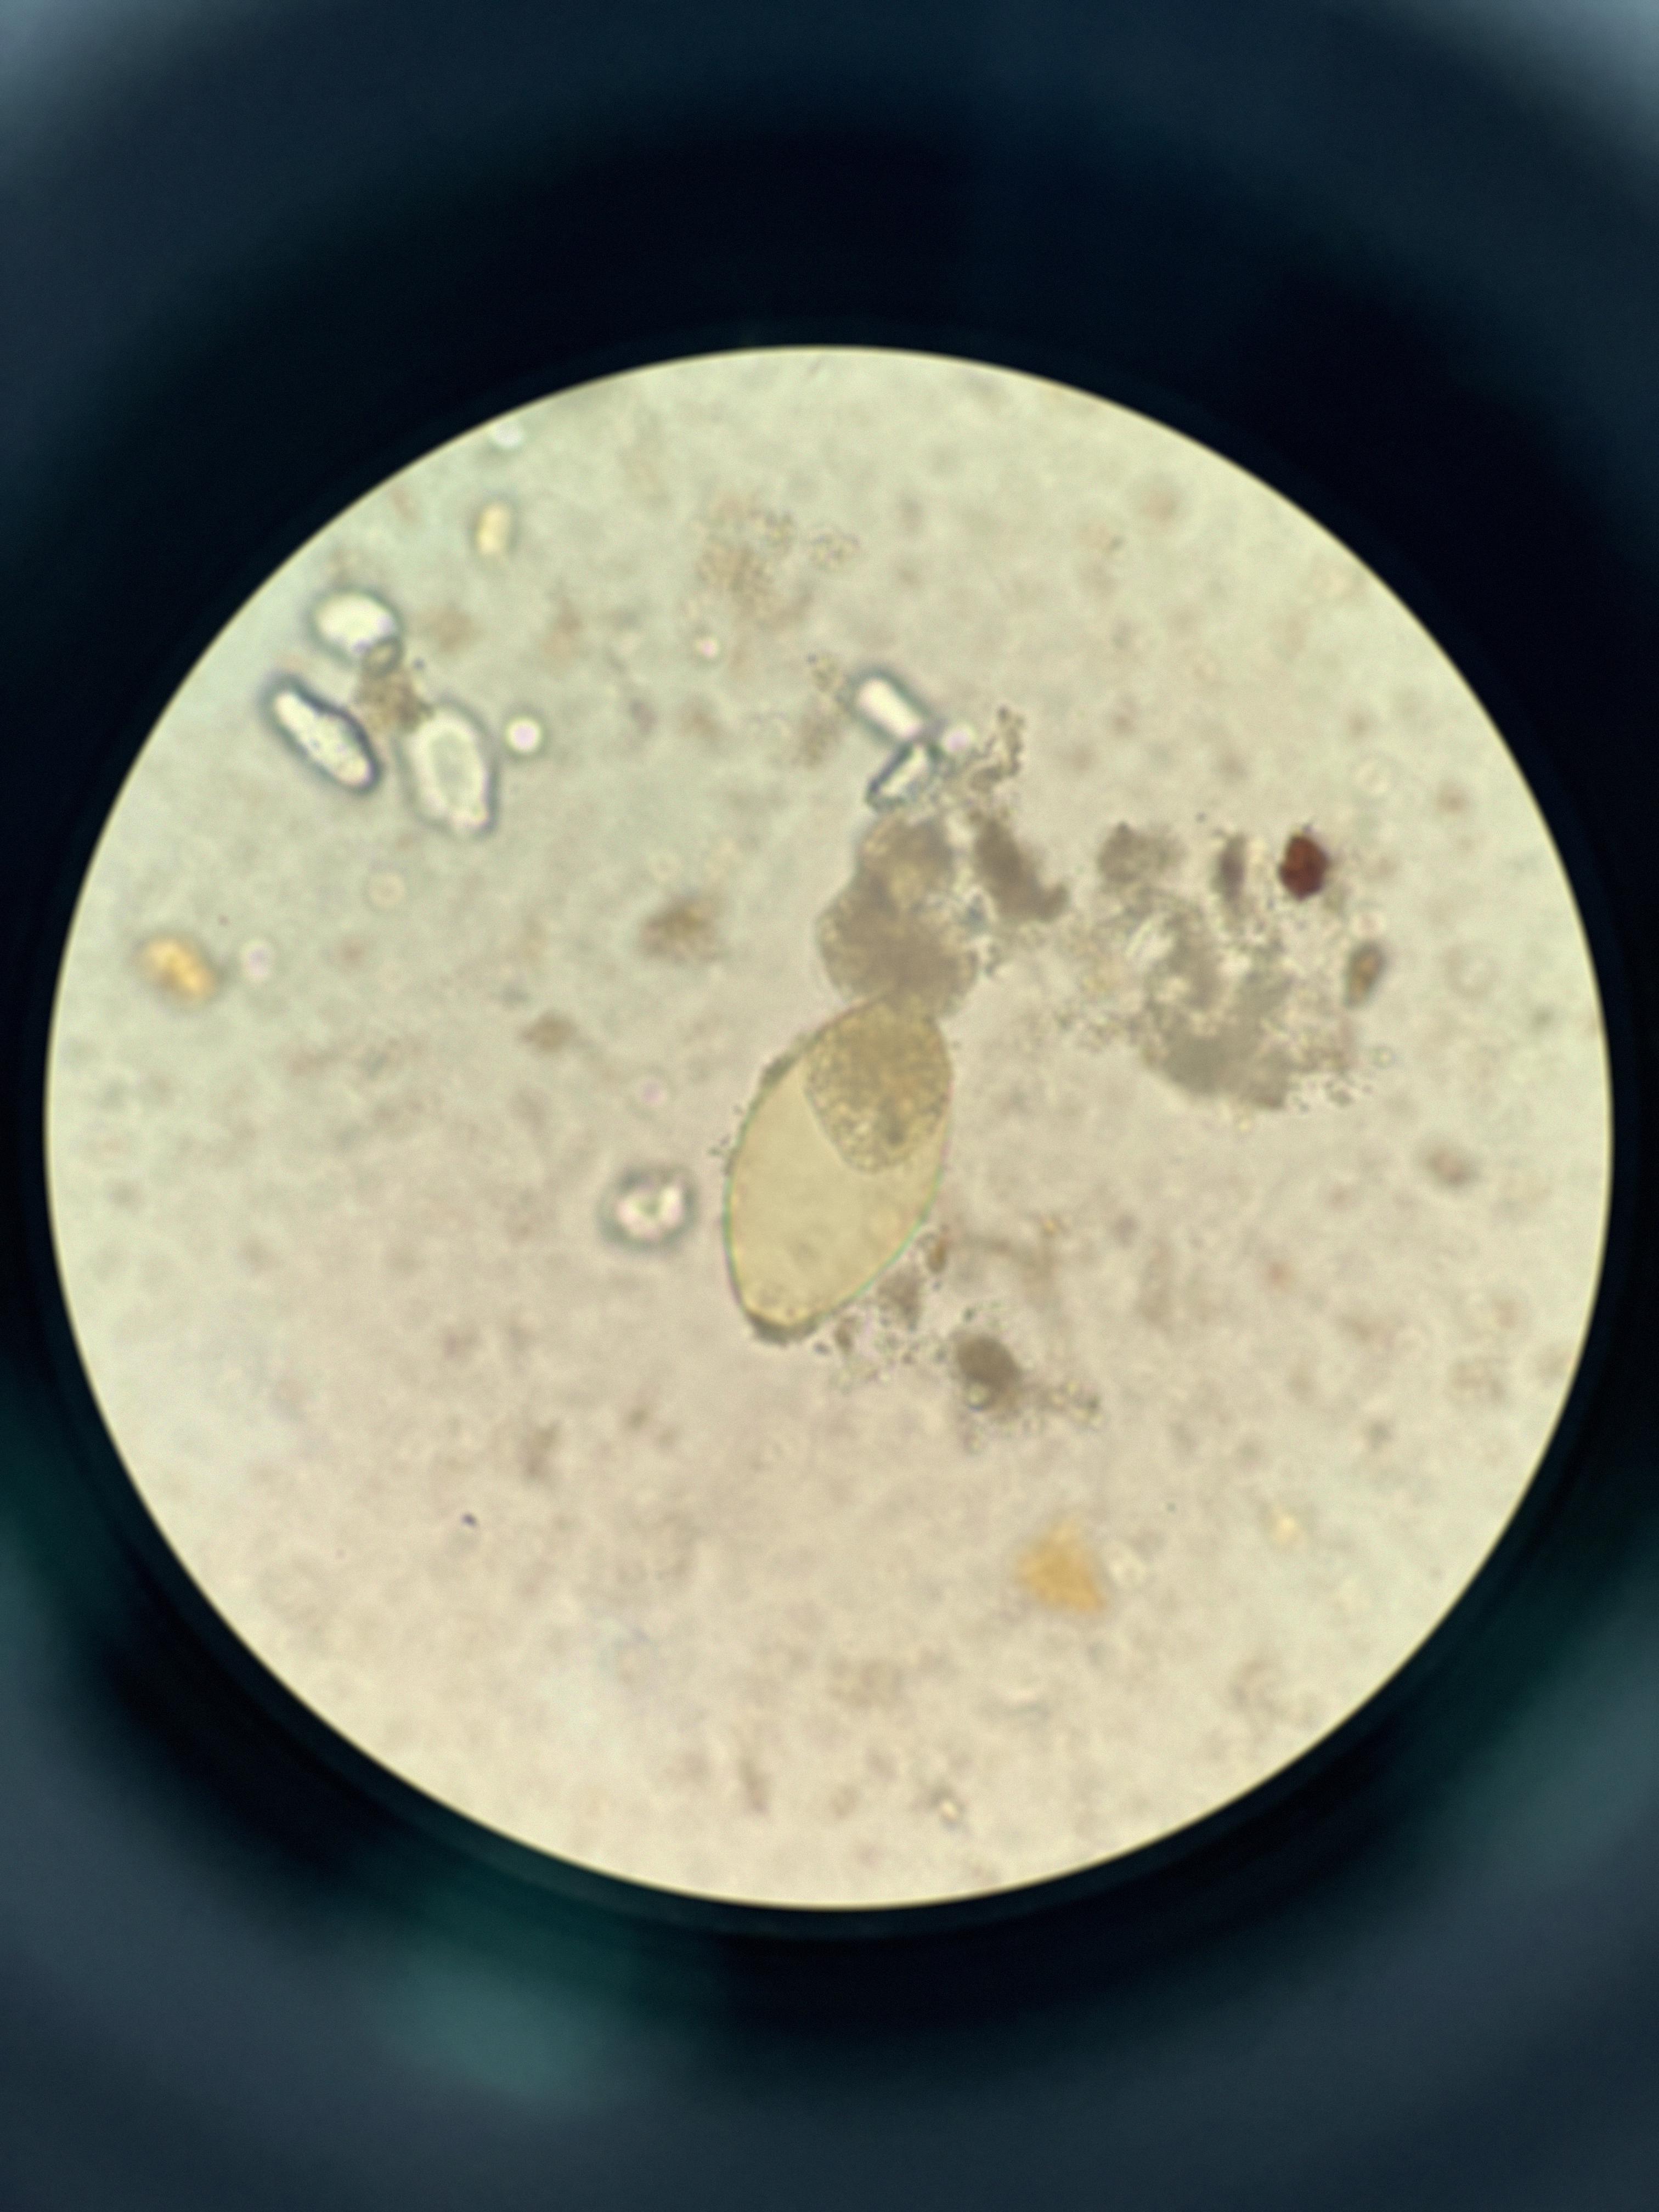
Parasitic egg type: Fasciolopsis buski